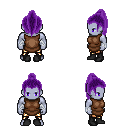
a pixel art fantasy rpg character, male body template, dark elf, purple skin, brown tunic, gold greaves, purple long topknot hairstyle, white cloth bandages, black shoes, four views (front, back, left, right), 2x2 character sprite sheet, small pixel art, hard edges, no anti-aliasing